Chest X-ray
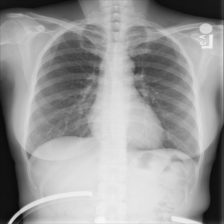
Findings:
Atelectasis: negative
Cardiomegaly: negative
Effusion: negative
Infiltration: negative
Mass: negative
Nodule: negative
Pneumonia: negative
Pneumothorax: negative
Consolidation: negative
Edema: negative
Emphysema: negative
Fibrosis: negative
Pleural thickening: negative
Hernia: negative